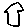
Label: house